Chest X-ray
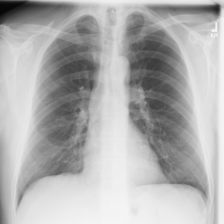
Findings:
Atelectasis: negative
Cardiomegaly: negative
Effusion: negative
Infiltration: negative
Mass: negative
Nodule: negative
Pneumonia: negative
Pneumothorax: negative
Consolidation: negative
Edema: negative
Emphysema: negative
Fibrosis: negative
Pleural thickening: negative
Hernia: negative